Question: I am busy in developing webapp. when I published this site, I saw unknown values in my URL before my site directory and this value changes on every page of the Website. I searched in my project but its not in my project directory and even not in my database.Please Help.
thanks in advance. Unknown value highlighted in yellow
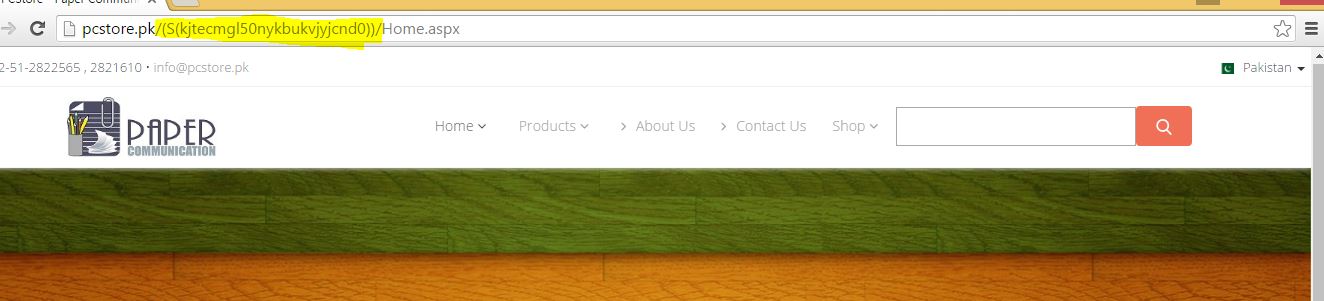
Answer: You use cookieless session state (it is passed inside URL) instead of using browser cookies. This is something to configure in web.config
Check <URL>